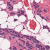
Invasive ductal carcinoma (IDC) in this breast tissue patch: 1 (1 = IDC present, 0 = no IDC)